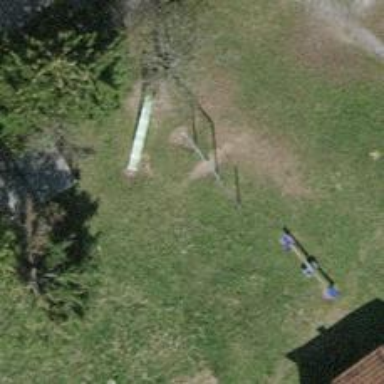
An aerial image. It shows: Playground area for leisure activities on the land.